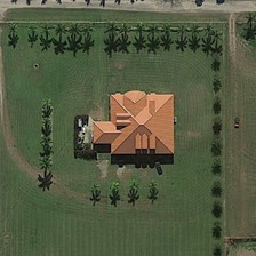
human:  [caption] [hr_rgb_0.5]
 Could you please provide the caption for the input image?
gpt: A dark yellow room was lined with trees

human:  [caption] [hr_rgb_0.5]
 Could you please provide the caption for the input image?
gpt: There is a yellow roof house in the center of the meadow.

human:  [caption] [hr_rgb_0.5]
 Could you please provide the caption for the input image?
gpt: There is a house with a yellow roof in the middle of the grass.

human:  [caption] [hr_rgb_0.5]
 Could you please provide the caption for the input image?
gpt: A dark yellow room lined with trees

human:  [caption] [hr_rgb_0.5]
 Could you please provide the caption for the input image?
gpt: A yellow covered house is located in the middle of the lawn.